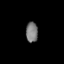
Tissue: lung
Cell type: Myeloid cells
Senescence score: 0.5946
Nuclear area (px): 234
Mean DAPI intensity: 123.201